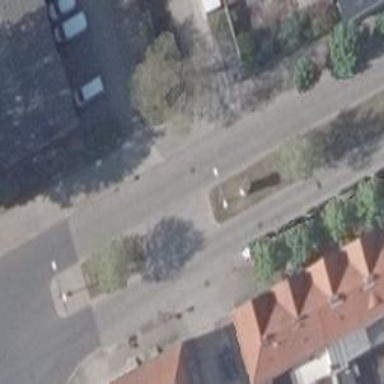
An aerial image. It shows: Tertiary road with sett surface on the right sidewalk.